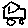
Label: car